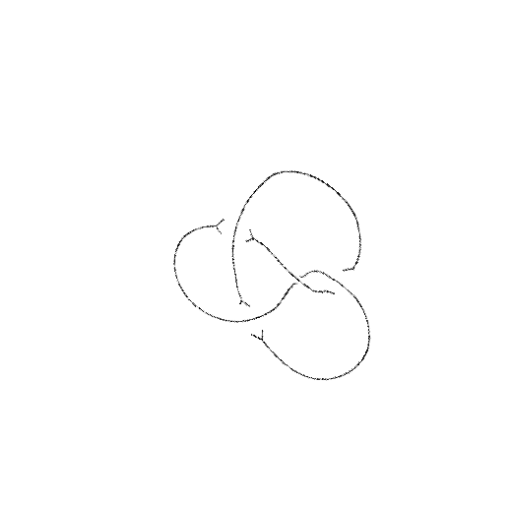
Crossing number: 4